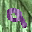
Label: 9